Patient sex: M
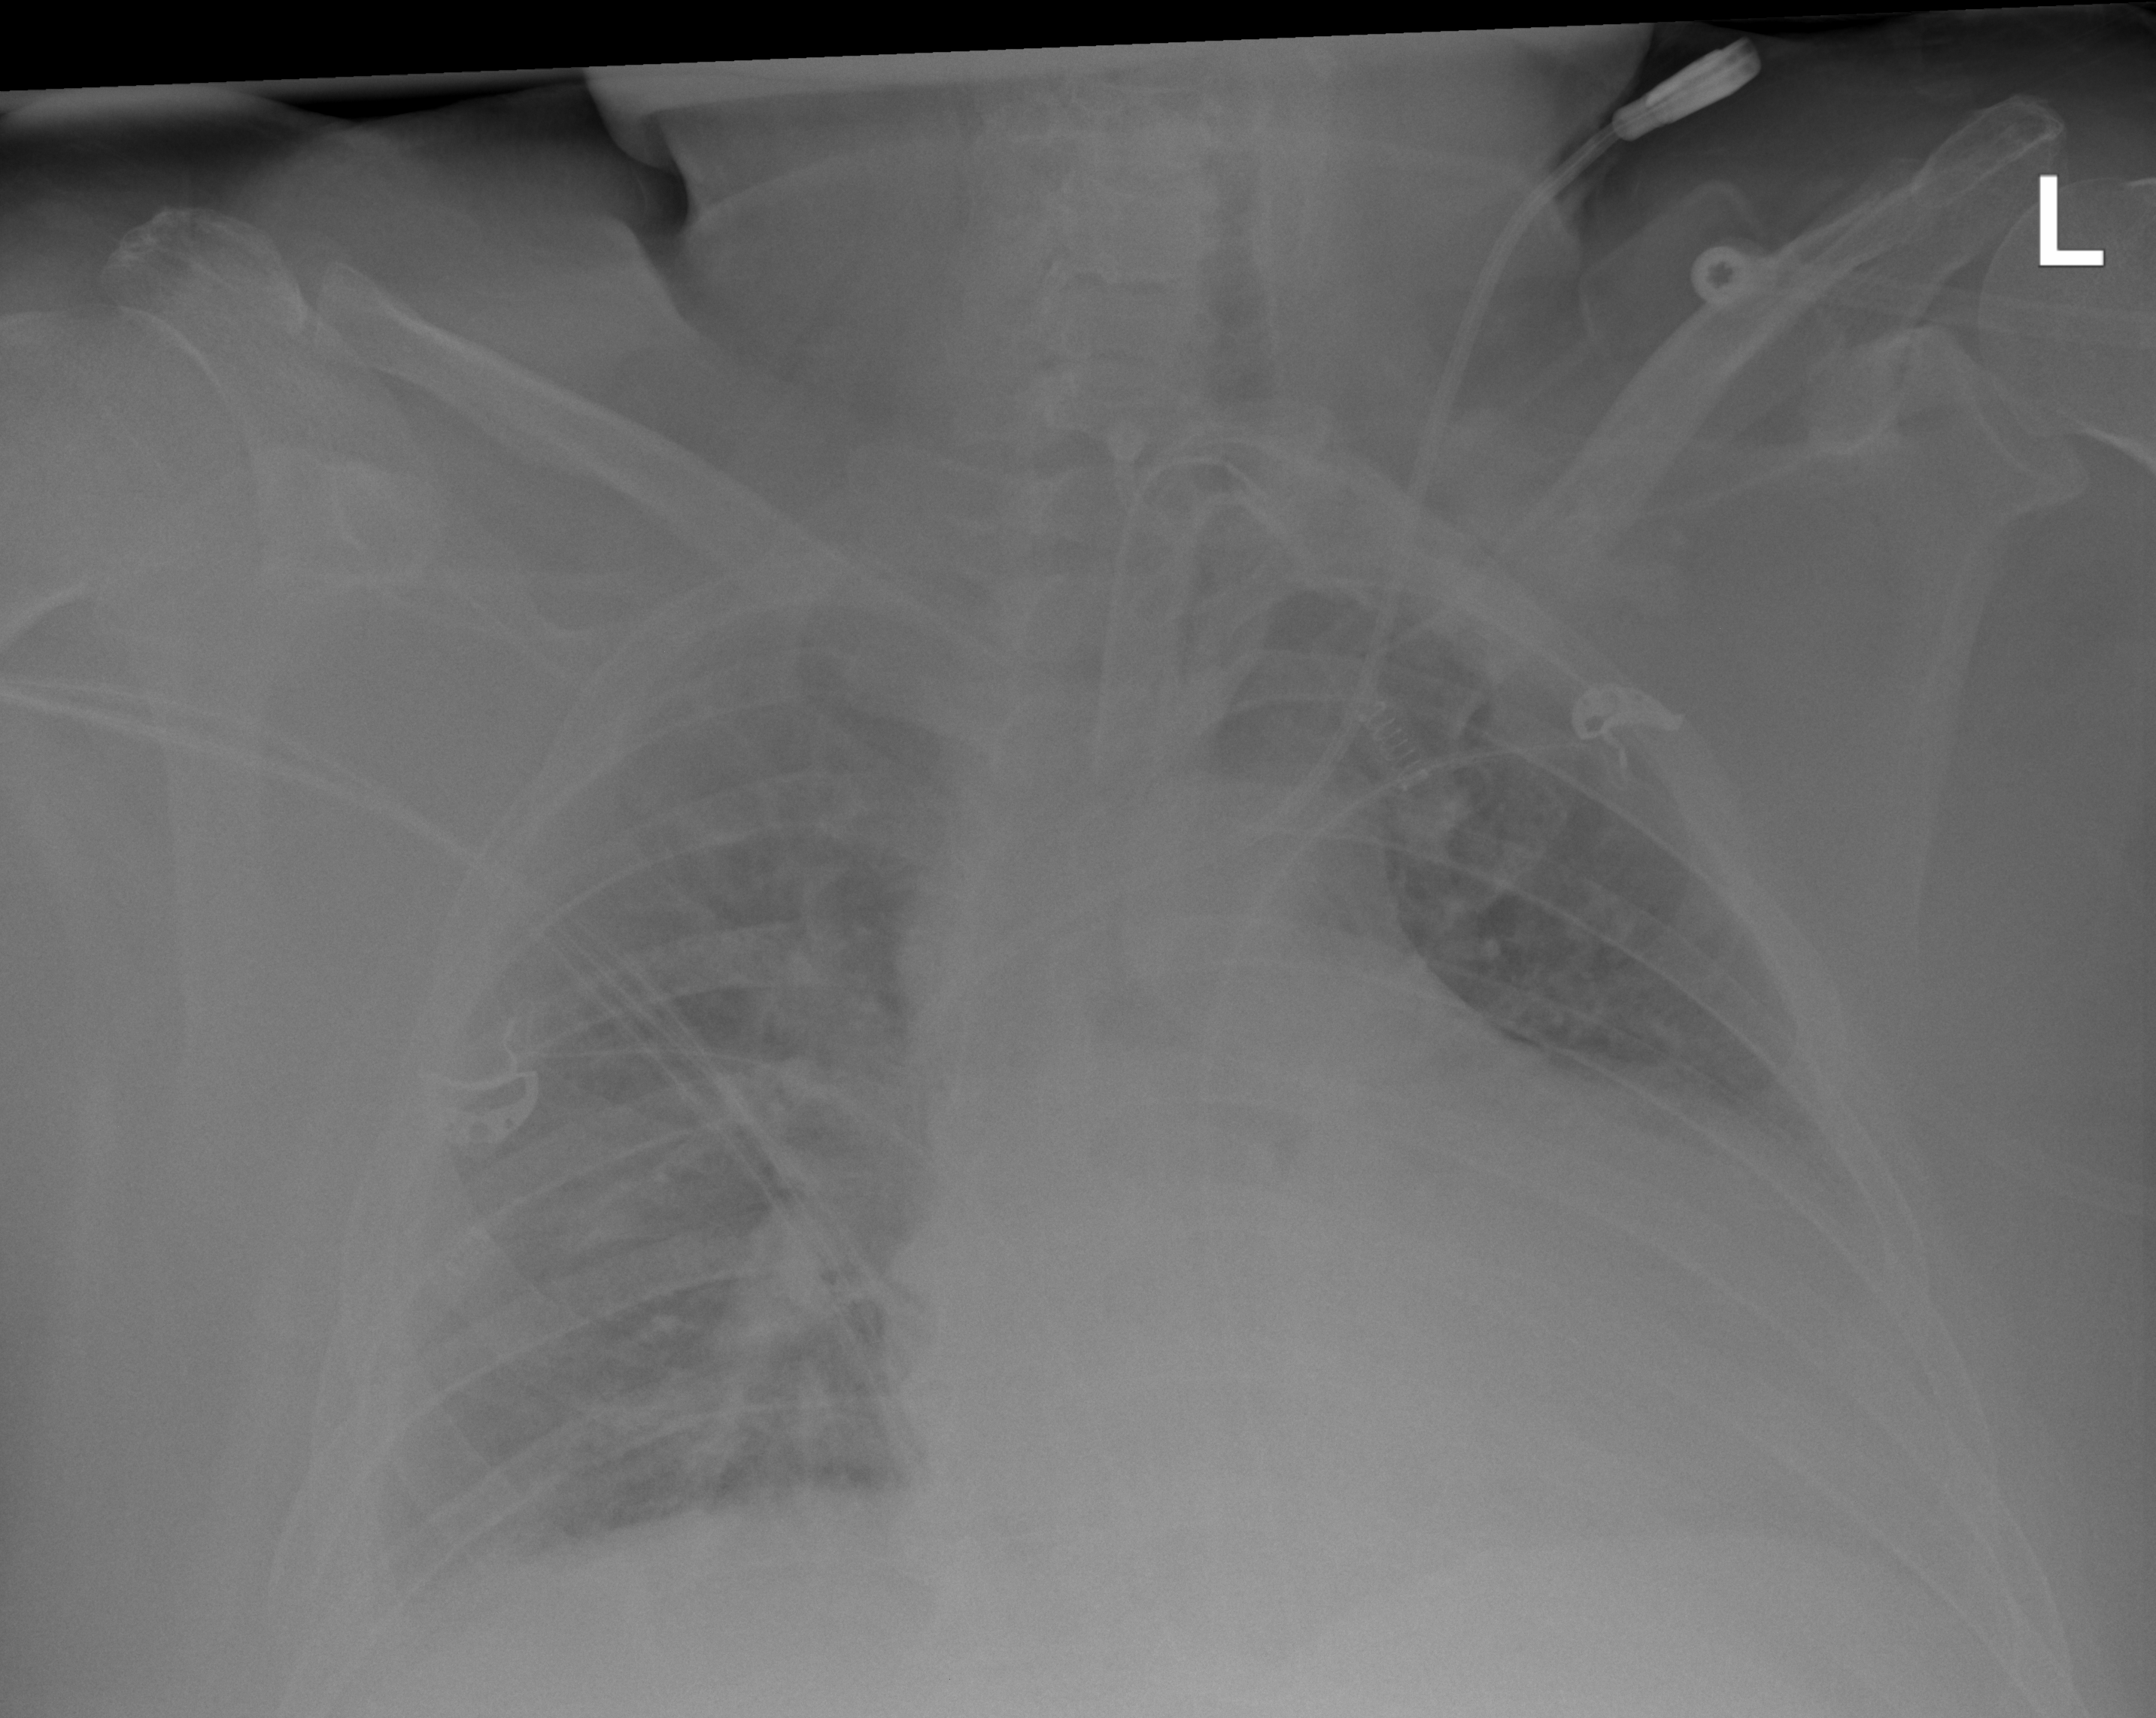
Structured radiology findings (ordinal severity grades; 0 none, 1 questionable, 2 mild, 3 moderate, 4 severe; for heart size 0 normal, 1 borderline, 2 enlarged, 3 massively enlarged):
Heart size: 2
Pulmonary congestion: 2
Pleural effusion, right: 2
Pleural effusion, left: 3
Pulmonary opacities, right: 3
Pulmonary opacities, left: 2
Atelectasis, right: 3
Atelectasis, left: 2